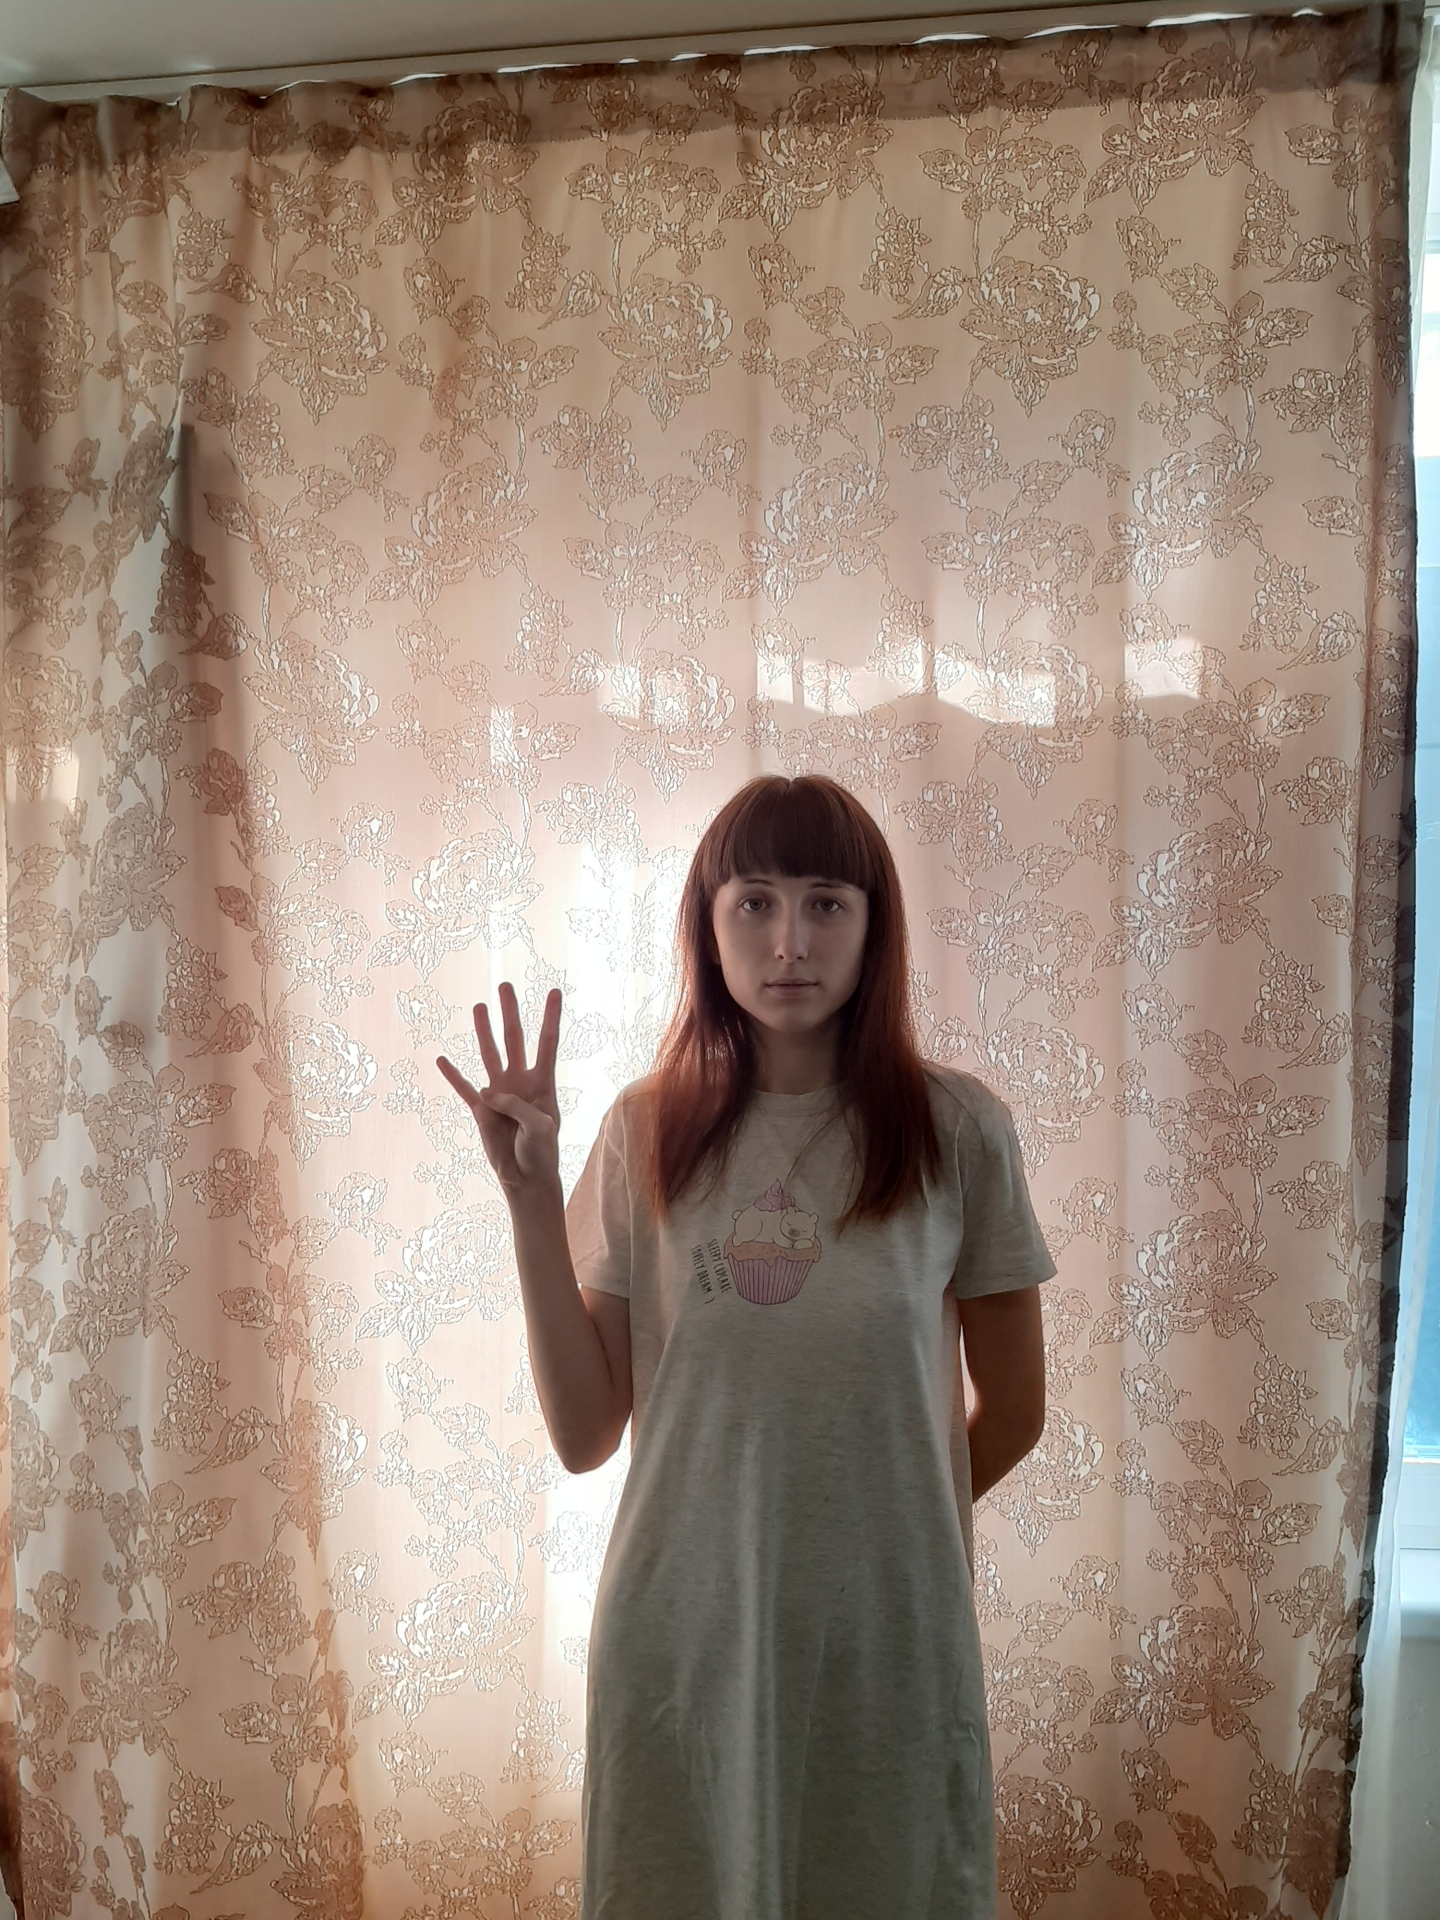
Label: clear